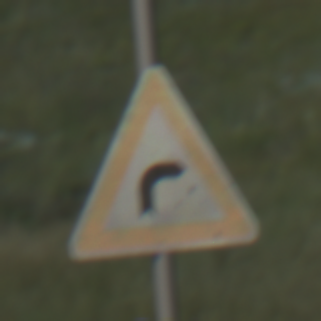
Verkehrszeichen: KurveRechts
Umgebung: Outdoor, Nature
Tageszeit: Night
Wetter: PartlyCloudy
Licht: Natural
Jahreszeit: NotSpecified
Kontrast: HighContrast